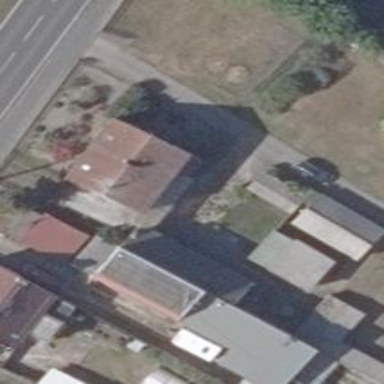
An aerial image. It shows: Detached building.